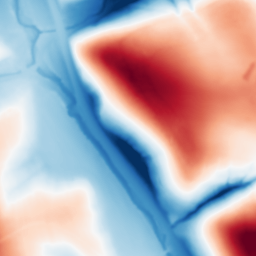
Category: multiscale
Decomposition family: dog
Decomposition parameters: sigma_low: 1
sigma_high: 50
Upsampling method: bilinear
Upsampling parameters: scale: 8
Upsampling scale: 8